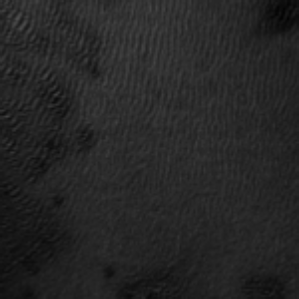
Label: frost